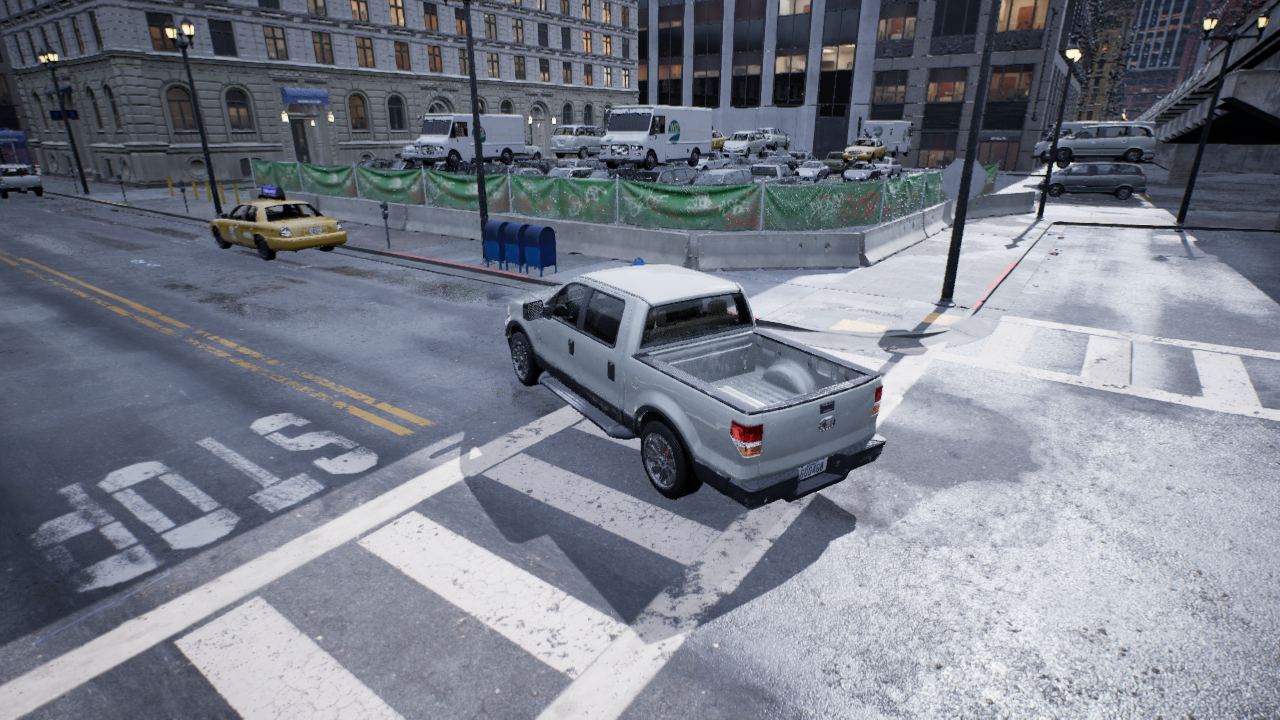
Venue: intersection
Lighting: overcast
Vehicle rig: pickup